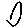
Label: triangle